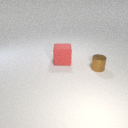
large red rubber cube to the left of small brown metal cylinder